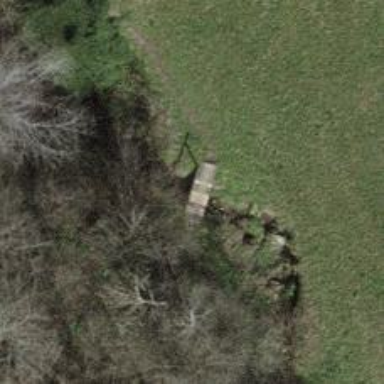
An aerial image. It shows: Path leading to bridge.